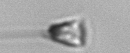
Label: Asterionellopsis_glacialis